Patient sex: M
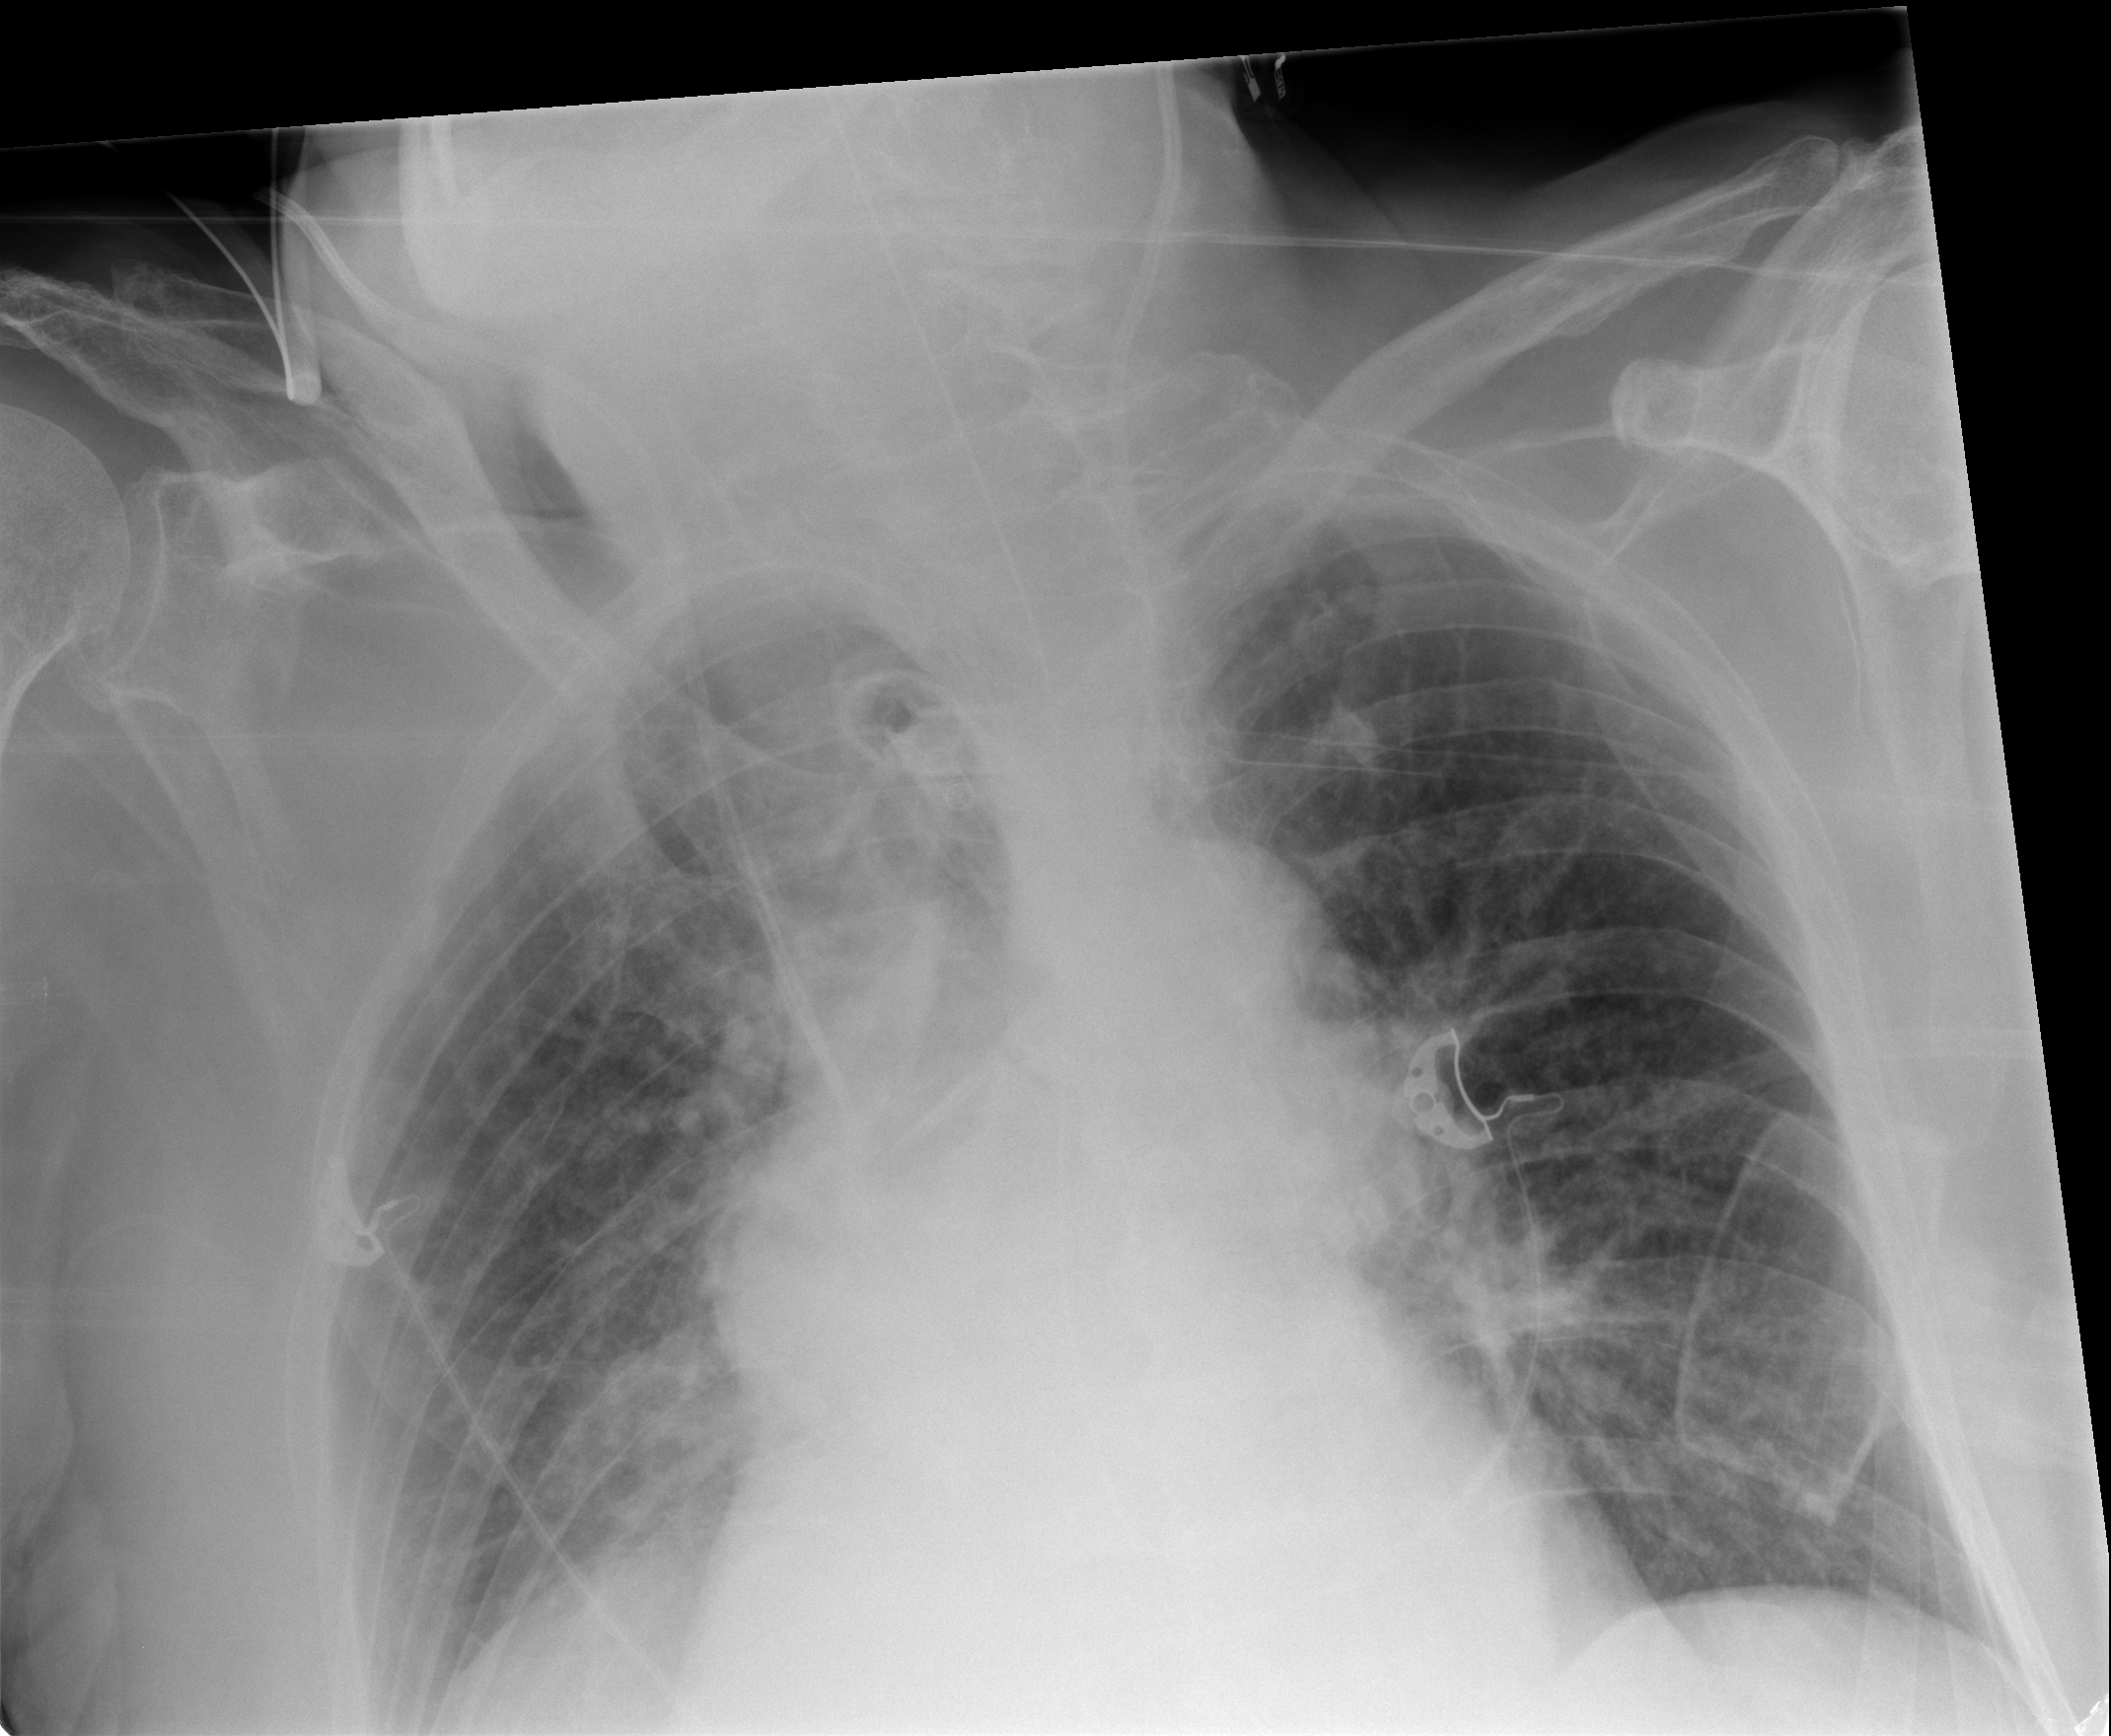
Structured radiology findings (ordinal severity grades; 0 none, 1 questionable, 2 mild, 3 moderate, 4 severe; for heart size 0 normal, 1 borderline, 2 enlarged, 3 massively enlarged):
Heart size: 0
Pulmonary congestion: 2
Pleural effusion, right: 1
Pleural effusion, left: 0
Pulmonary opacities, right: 1
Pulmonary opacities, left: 0
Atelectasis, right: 2
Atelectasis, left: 2